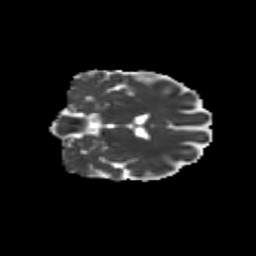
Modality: MD
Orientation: coronal
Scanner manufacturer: siemens
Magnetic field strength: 3 T
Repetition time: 9.2 s
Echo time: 0.084 s